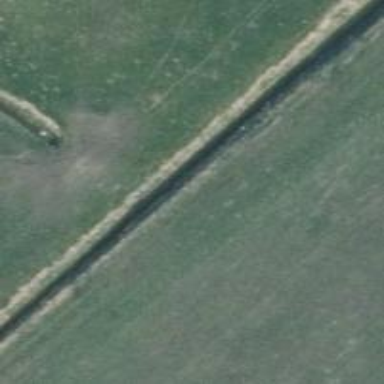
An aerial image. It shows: Culvert tunnel.